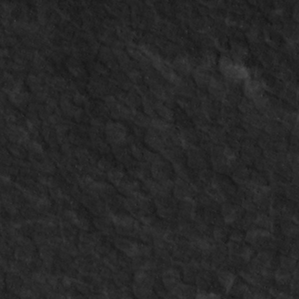
Label: non_frost